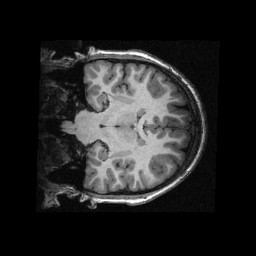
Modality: T1w
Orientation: coronal
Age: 11
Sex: male
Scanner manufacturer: siemens
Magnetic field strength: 3 T
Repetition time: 2.3 s
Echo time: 0.00336 s